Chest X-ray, AP view. Patient: 48 years old, sex F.
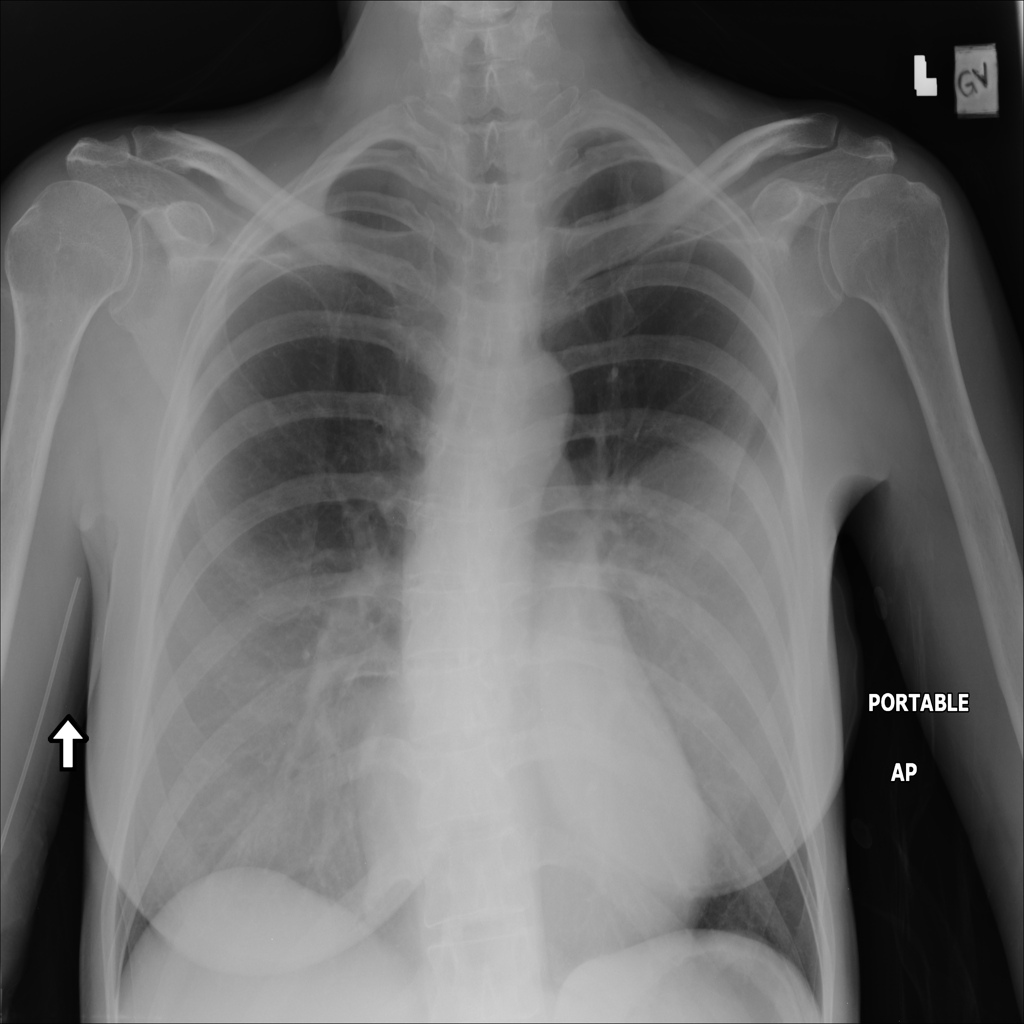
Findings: No Finding